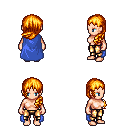
a pixel art fantasy rpg character, female body template, human, light skin, blue cape, gold greaves, light blonde left-swept hairstyle, four views (front, back, left, right), 2x2 character sprite sheet, small pixel art, hard edges, no anti-aliasing